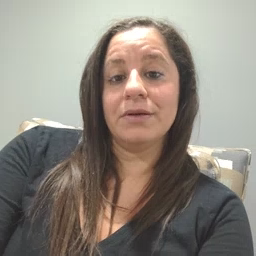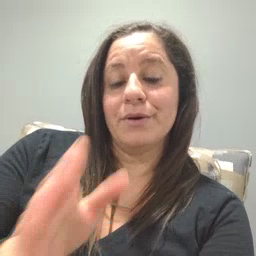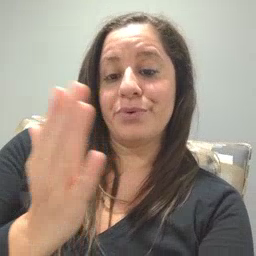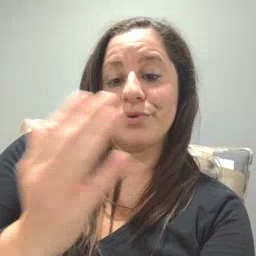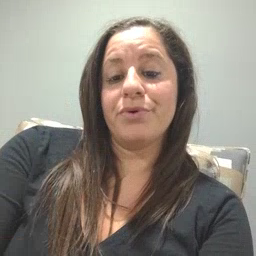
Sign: book